Question: I am facing a very strange issue of renaming images (please see screenshot)
when i click up/down buttons i rename both images to swap them.
first two three times it works perfectly, but when i repeat this process it stops changing the images in the browser.
Further investigating i found that my code is working pefectly but the browse is caching the images that's why they dont change their position.
when i press cTRL + F5 i see changed images or if i move to any other page and come back to same page i again see right order of images, but on same page it does'nt happen :(
any one can put some light on it? how can i resolve this issue?
'''
protected void rptImages_ItemCommand(object source, RepeaterCommandEventArgs e)
{
int id = Convert.ToInt32(Request.QueryString["Id"]);
String path = Server.MapPath(e.CommandArgument.ToString());
if (e.CommandName == "Up")
{
SwapImagesOnUpClick(id, path);
}
if (e.CommandName == "Down")
{
SwapImagesOnDownClick(id, path);
}
}
public void SwapImagesOnUpClick(int id, string path)
{
string oldFileName;
string newFileName;
string tempFileName;
string basicPath = path.Substring(0, path.LastIndexOf('\'));
oldFileName = path.Substring(path.LastIndexOf('\') + 1);
tempFileName = "temp.jpg";
//get new filename
string[] fileParts = oldFileName.Split('.');
newFileName = (Convert.ToInt32(fileParts[0]) - 1).ToString();
string newFilePath = basicPath + "\" + newFileName + ".jpg";
string tempFilePath = basicPath + "\" + tempFileName;
// set already existing newfilename to temp
File.Move(newFilePath, tempFilePath);
File.Move(path, newFilePath);
File.Move(tempFilePath, path);
}
'''
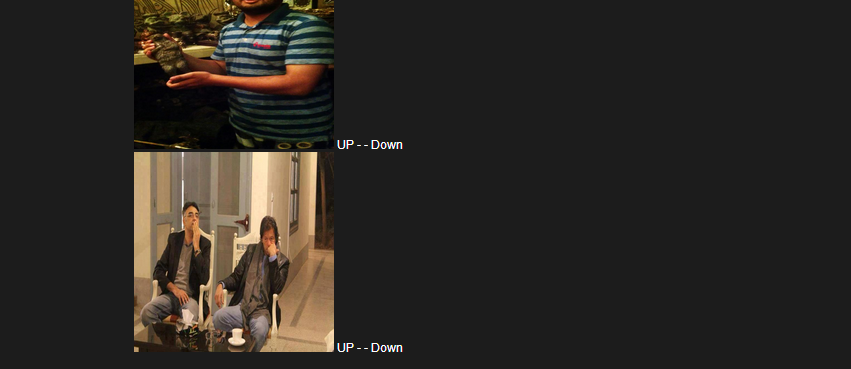
Answer: if somebody have to face similar situation as mine just append: ""
in image src in this way your image wont get cached and everything will work perfectly to achieve up and down image functionality using ajax.